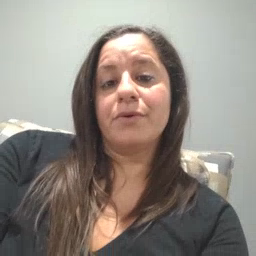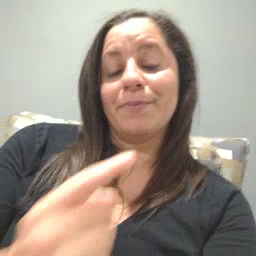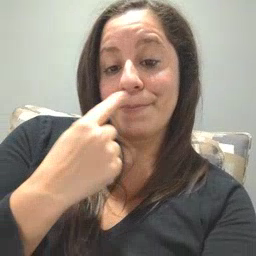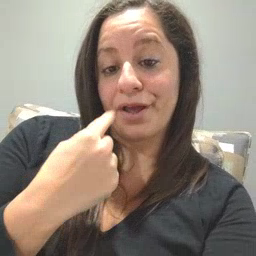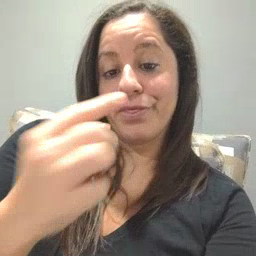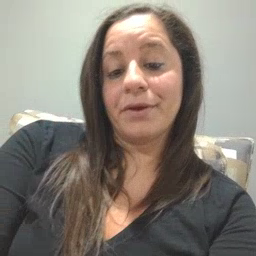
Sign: mouth